Question:
This is a ul bullet list, and I've been trying to figure out how to get the actual hyperlinks to align to the middle of the icon. I tried a couple of different obvious things like "position" and "padding", but they are not creating the desired result.
Is the image causing the text to be off-centered or am I overlooking something?
Any help is appreciated.
Thank you.
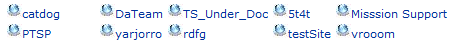
Answer: I changed your and a bit:
:
'''
<ul>
<li><a href='http://vm2008/catdog'>catdog</a></li>
<li><a href='http://vm2008/catdog'>catdog</a></li>
<li><a href='http://vm2008/catdog'>catdog</a></li>
<li><a href='http://vm2008/catdog'>catdog</a></li>
<li><a href='http://vm2008/catdog'>catdog</a></li>
<li><a href='http://vm2008/catdog'>catdog</a></li>
<li><a href='http://vm2008/catdog'>catdog</a></li>
<li><a href='http://vm2008/catdog'>catdog</a></li>
<li><a href='http://vm2008/catdog'>catdog</a></li>
<li><a href='http://vm2008/catdog'>catdog</a></li>
</ul>
'''
:
'''
ul{
list-style:none;
padding:0;
margin:0;
}
li{
font-size:24px;
list-style-type: none;
height:64px;
float:left;
padding-left:64px;
background: url('http://www.macos.utah.edu/documentation/administration/setup_netboot_service_on_mac_os_x_10.6.x_client.x_client/images/network.jpg') no-repeat top left;
padding-top:20px; /* (height-fontSize)/2 */
}
'''
<URL>.